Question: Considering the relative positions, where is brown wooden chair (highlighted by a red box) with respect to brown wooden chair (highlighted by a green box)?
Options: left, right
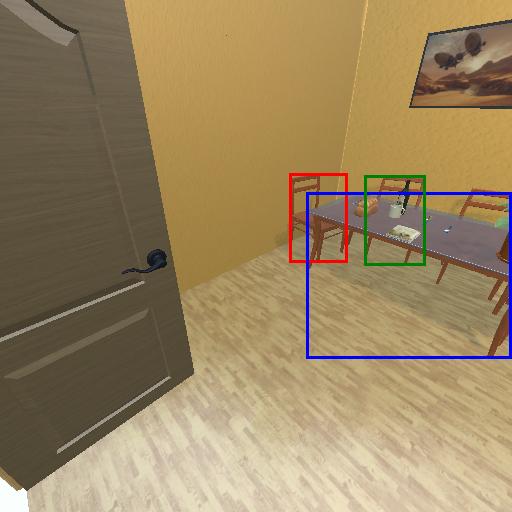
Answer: left